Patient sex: F
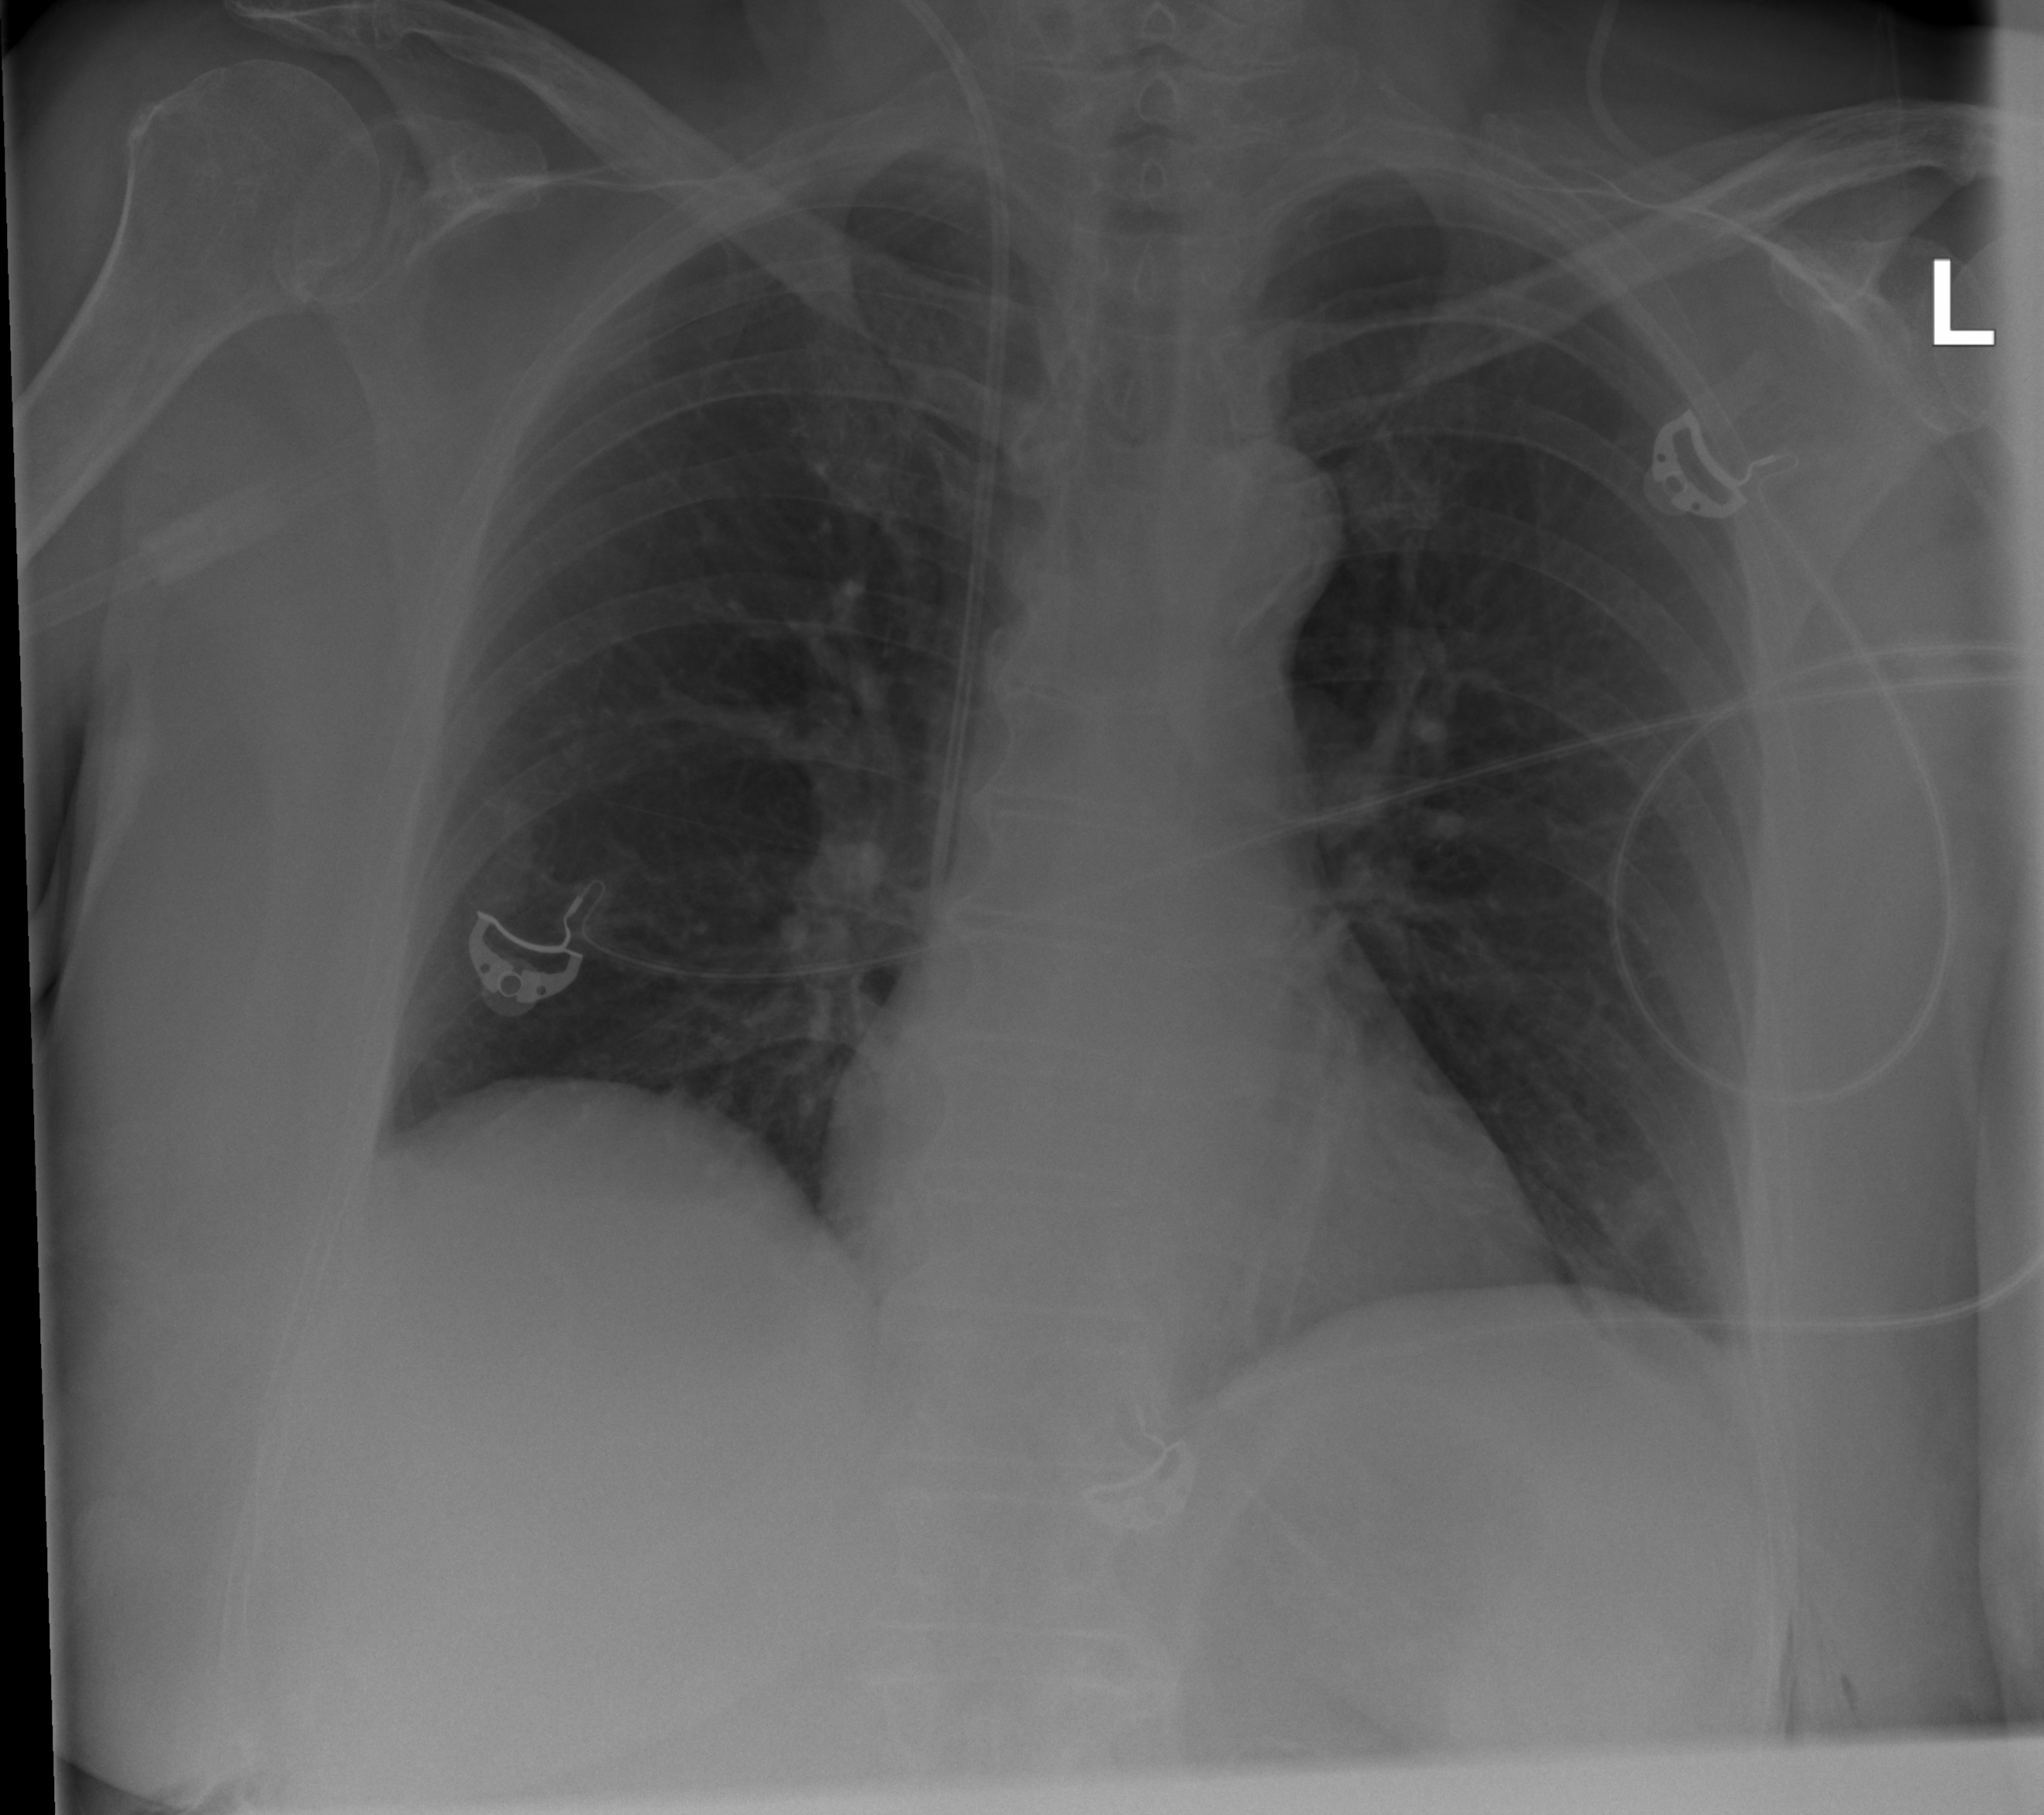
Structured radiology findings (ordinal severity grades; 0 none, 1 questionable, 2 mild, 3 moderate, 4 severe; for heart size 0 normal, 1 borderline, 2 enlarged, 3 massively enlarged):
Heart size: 1
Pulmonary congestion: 0
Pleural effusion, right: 0
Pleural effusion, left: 1
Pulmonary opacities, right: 0
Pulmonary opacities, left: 0
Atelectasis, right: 2
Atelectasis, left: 2